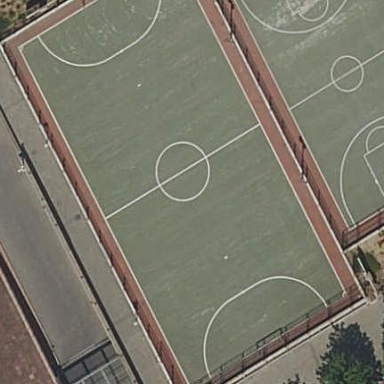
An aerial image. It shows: Soccer pitch for leisureland activities.